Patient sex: F
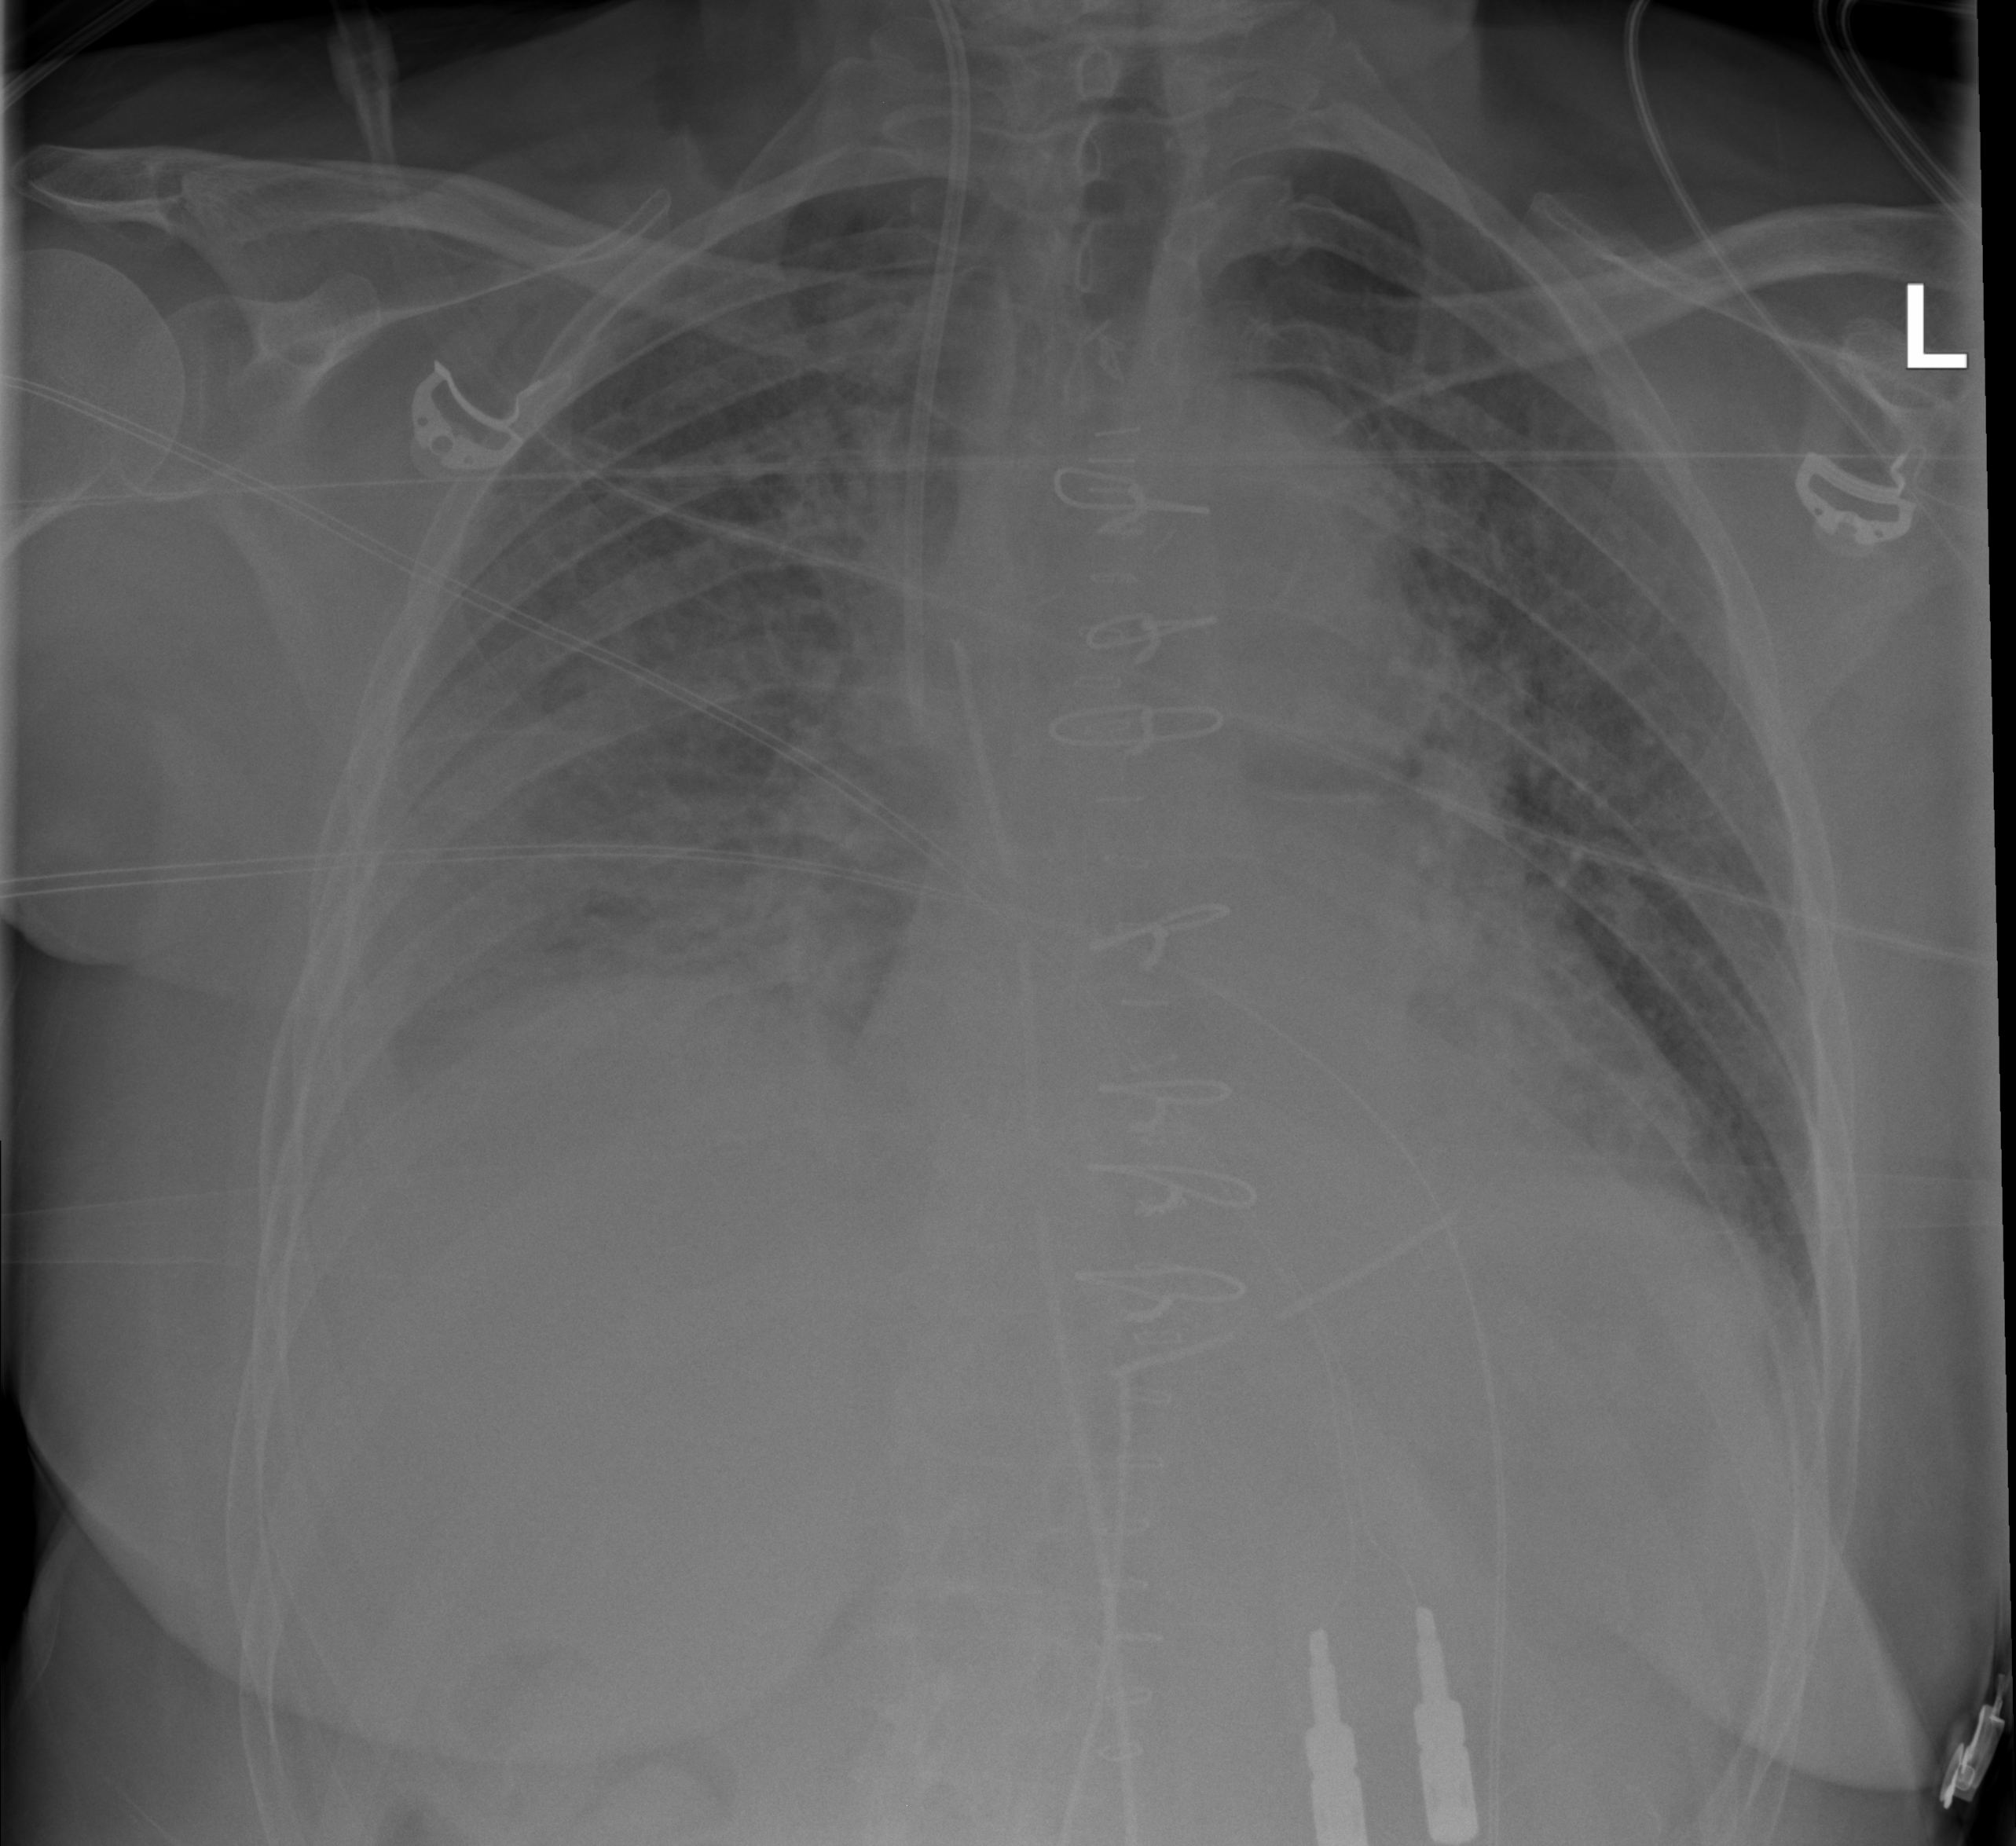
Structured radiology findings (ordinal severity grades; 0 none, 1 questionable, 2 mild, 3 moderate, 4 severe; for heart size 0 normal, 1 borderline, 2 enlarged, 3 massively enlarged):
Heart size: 0
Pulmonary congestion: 2
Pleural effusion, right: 3
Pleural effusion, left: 0
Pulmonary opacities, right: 3
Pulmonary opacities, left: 3
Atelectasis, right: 3
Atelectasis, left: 2